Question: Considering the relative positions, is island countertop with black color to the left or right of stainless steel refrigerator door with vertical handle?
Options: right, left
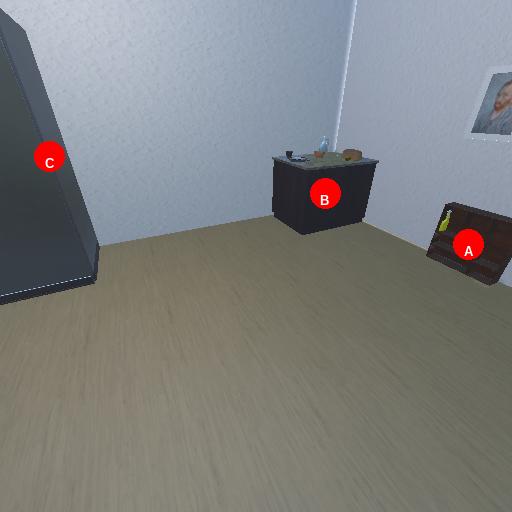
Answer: right